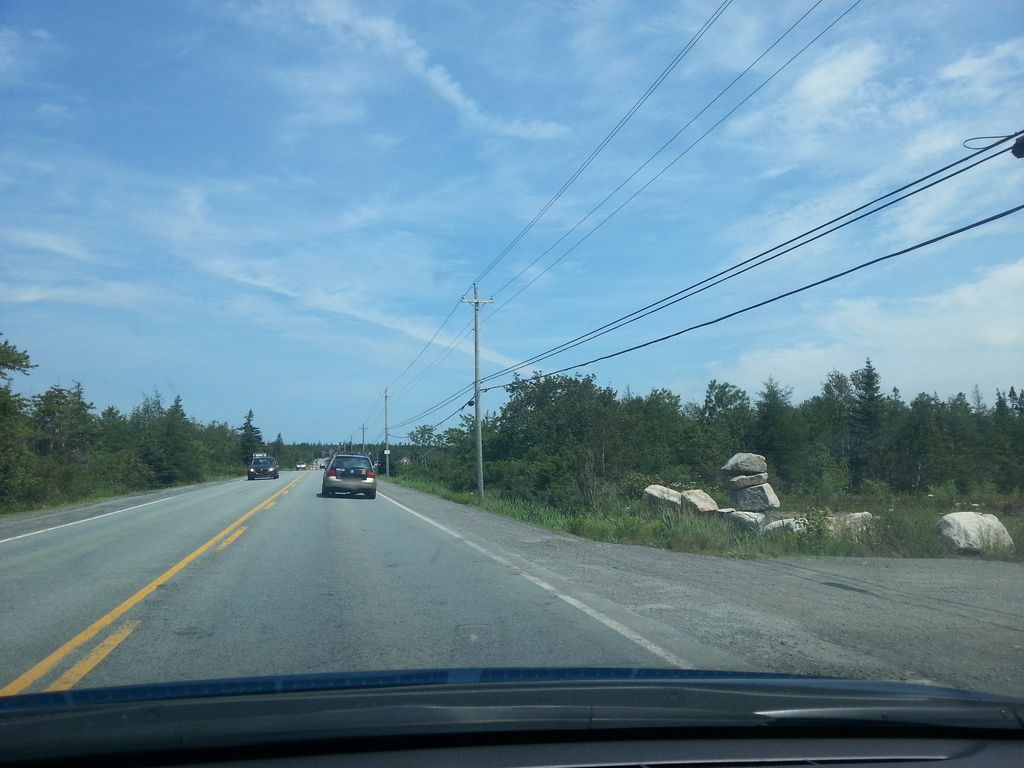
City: halifax